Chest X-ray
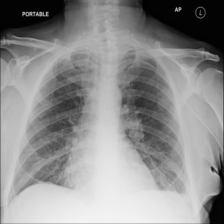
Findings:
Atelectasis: negative
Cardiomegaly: negative
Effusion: positive
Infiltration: negative
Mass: negative
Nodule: negative
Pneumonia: negative
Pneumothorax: negative
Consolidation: negative
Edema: negative
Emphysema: negative
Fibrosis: negative
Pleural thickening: negative
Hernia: negative